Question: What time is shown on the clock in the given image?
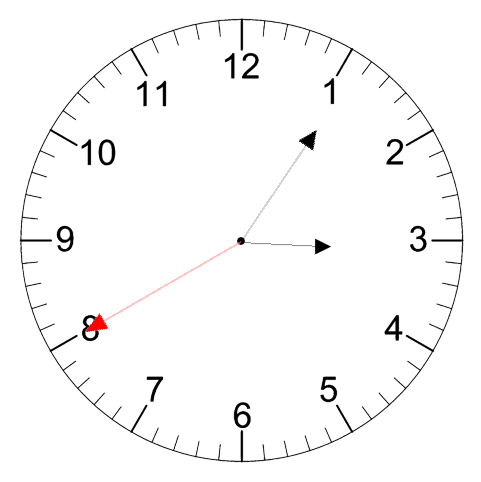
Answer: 03:05:40